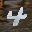
Label: 4